Interaction volume radius: 10 \u00c5
Interaction volume height: 20 \u00c5
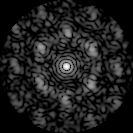
Disorder parameter: 0.6827